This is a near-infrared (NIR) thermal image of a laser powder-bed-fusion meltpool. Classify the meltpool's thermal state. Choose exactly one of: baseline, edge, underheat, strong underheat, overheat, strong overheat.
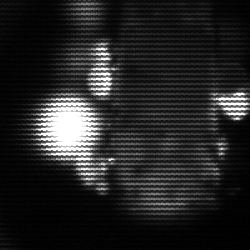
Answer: strong underheat